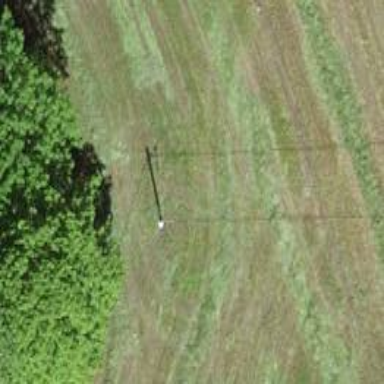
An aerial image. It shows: Minor power line.